Question: I create A shape for Text View Background
'''
<shape xmlns:android="http://schemas.android.com/apk/res/android"
android:shape="rectangle">
<gradient
android:startColor="#800e1520"
android:endColor="#801e252f"
android:angle="45"/>
<padding android:left="7dp"
android:top="7dp"
android:right="7dp"
android:bottom="7dp" />
<corners android:radius="8dp" />
'''
and my textview is :
'''
<TextView
android:id="@+id/textView1"
android:layout_width="fill_parent"
android:layout_height="fill_parent"
android:layout_below="@+id/rel1"
android:layout_centerHorizontal="true"
android:layout_marginTop="8dp"
android:background="@drawable/rounded_corners"
android:gravity="right"
android:lineSpacingExtra="6dp"
android:supportsRtl="true"
android:text="@string/hello_world"
android:textColor="#FFFFFF" />
'''
when text is short like this
but when text is too large not showing background and eclipse logcat show
'''
Shape round rect too large to be rendered into a texture (424x5884, max=2048x2048)
'''
how to solve it?
thank you
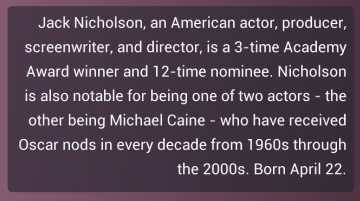
Answer: My Solution is to draw onto the canvas. See below.
If you need to do gradents etc then look at 'Shader''s, <URL>
Should do what you need it too.
'''
/**
* Created by chris on 04/11/2013
*/
public class WidgetLinearLayout extends LinearLayout {
//Dither and smooth :)
private final Paint mPaint = new Paint(Paint.ANTI_ALIAS_FLAG | Paint.DITHER_FLAG);
private final RectF mBound = new RectF();
private final float radius;
public WidgetLinearLayout(Context context) {
this(context, null);
}
public WidgetLinearLayout(Context context, AttributeSet attrs, int defStyle) {
this(context, attrs);
}
public WidgetLinearLayout(Context context, AttributeSet attrs) {
super(context, attrs);
setBackgroundDrawable(null);
mPaint.setColor(getResources().getColor(R.color.white));
mPaint.setStyle(Paint.Style.FILL);
radius = getResources().getDimension(R.dimen.widget_corner_radius);
setWillNotDraw(false);
}
@Override
protected void onLayout(boolean changed, int l, int t, int r, int b) {
super.onLayout(changed, l, t, r, b);
mBound.set(l, t, r, b);
}
@Override
protected void onDraw(Canvas canvas) {
super.onDraw(canvas);
canvas.drawRoundRect(mBound, radius, radius, mPaint);
}
}
'''